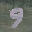
Label: 9